Question: there are several function will have to get the dom $$('.box')[0] ,
I don't want to let box to be a glabal var, and I don't want to let js seek the
dom every time . and I don't want to run $$('.box')[0] when user not run these functions.
how to store the box var?

'''
<script type="text/javascript" src="https://ajax.googleapis.com/ajax/libs/mootools/1.4.5/mootools-yui-compressed.js"></script>
<script type="text/javascript">
/* -------
there are several function will have to get the dom $$('.box')[0] ,
I don't want to let box to be a glabal var, and I don't want to let js seek the
dom every time . and I don't want to run $$('.box')[0] when user not run these functions.
how to store the box var?
------- */
function a(){
var box = $$('.box')[0];
//...
}
function b(){
var box = $$('.box')[0];
//...
}
//...
</script>
<div class="box"></div>
'''
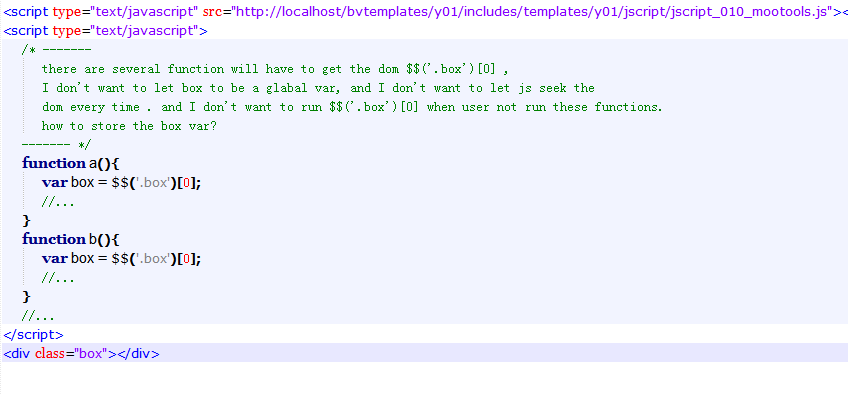
Answer: you should really use a closure then.
'''
(function(scope){
var box = box document.getElement('.box'); // same as $$()[0], returns first match
scope.a = function(){
return box;
};
scope.b = function(){
box;
};
}(this)); // whatever object, eg, window or a namespace
box; // reference error.
this.a(); // box element object
'''
box will remain private and also static, i.e. it wont get refreshed anymore.
you can do it so it's referenced and cached once when needed:
'''
(function(scope){
var box;
scope.a = function(){
box = box || document.getElement('.box');
return box;
};
scope.b = function(){
// alt syntax;
box || (box = document.getElement('.box'));
return box;
};
}(this)); // whatever object, eg, window or a namespace
'''
this way, calling either method will cache box and make it available for any of the methods in the closure.